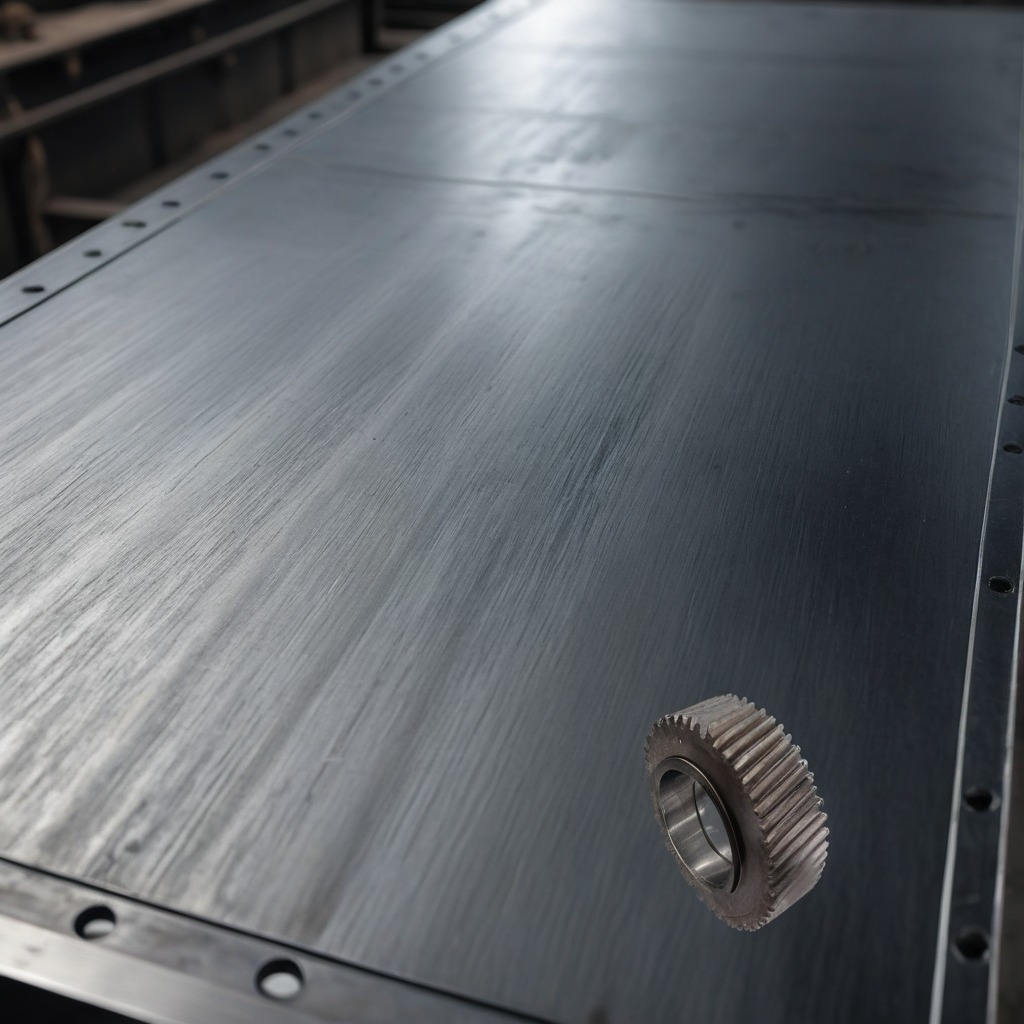
A steel gear with teeth is lying on the cold steel table in a mining workshop.